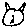
Label: cat